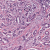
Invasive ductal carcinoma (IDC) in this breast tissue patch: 1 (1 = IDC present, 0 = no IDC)